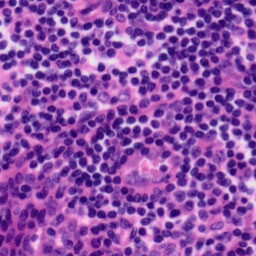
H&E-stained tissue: Tonsil